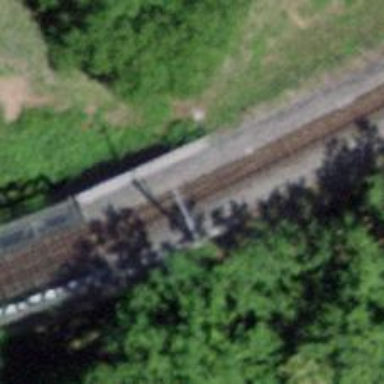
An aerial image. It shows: Narrow-gauge railway with single track. The railway is electrified with contact line.